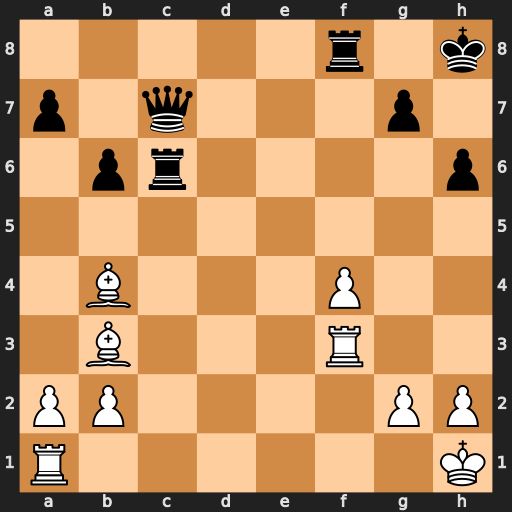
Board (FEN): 5r1k/p1q3p1/1pr4p/8/1B3P2/1B3R2/PP4PP/R6K
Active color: w
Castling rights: -
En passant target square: -
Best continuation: Bxf8 Rc1+ Rf1 Rxa1 Rxa1